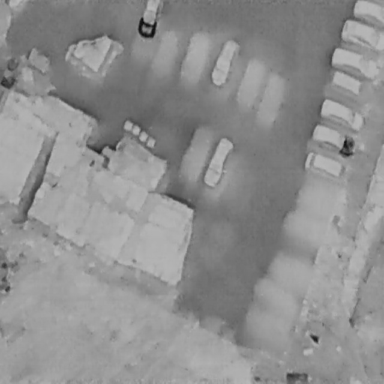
There are nine Cars in the infrared image.